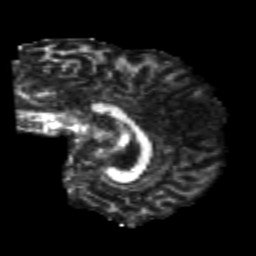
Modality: FA
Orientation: sagittal
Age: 22
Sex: male
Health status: healthy
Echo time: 0.074 s